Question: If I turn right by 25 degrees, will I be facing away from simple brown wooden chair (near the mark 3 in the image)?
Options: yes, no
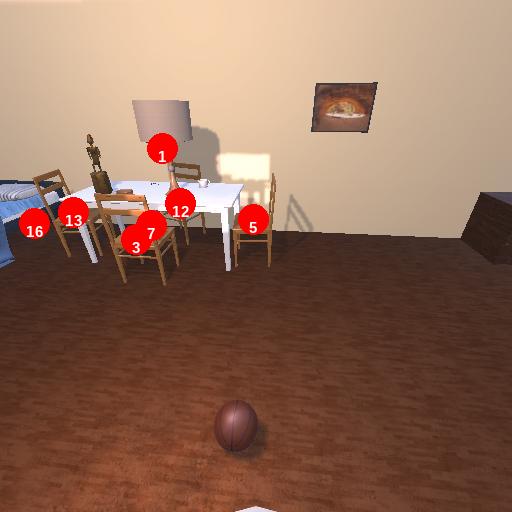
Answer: yes